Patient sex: F
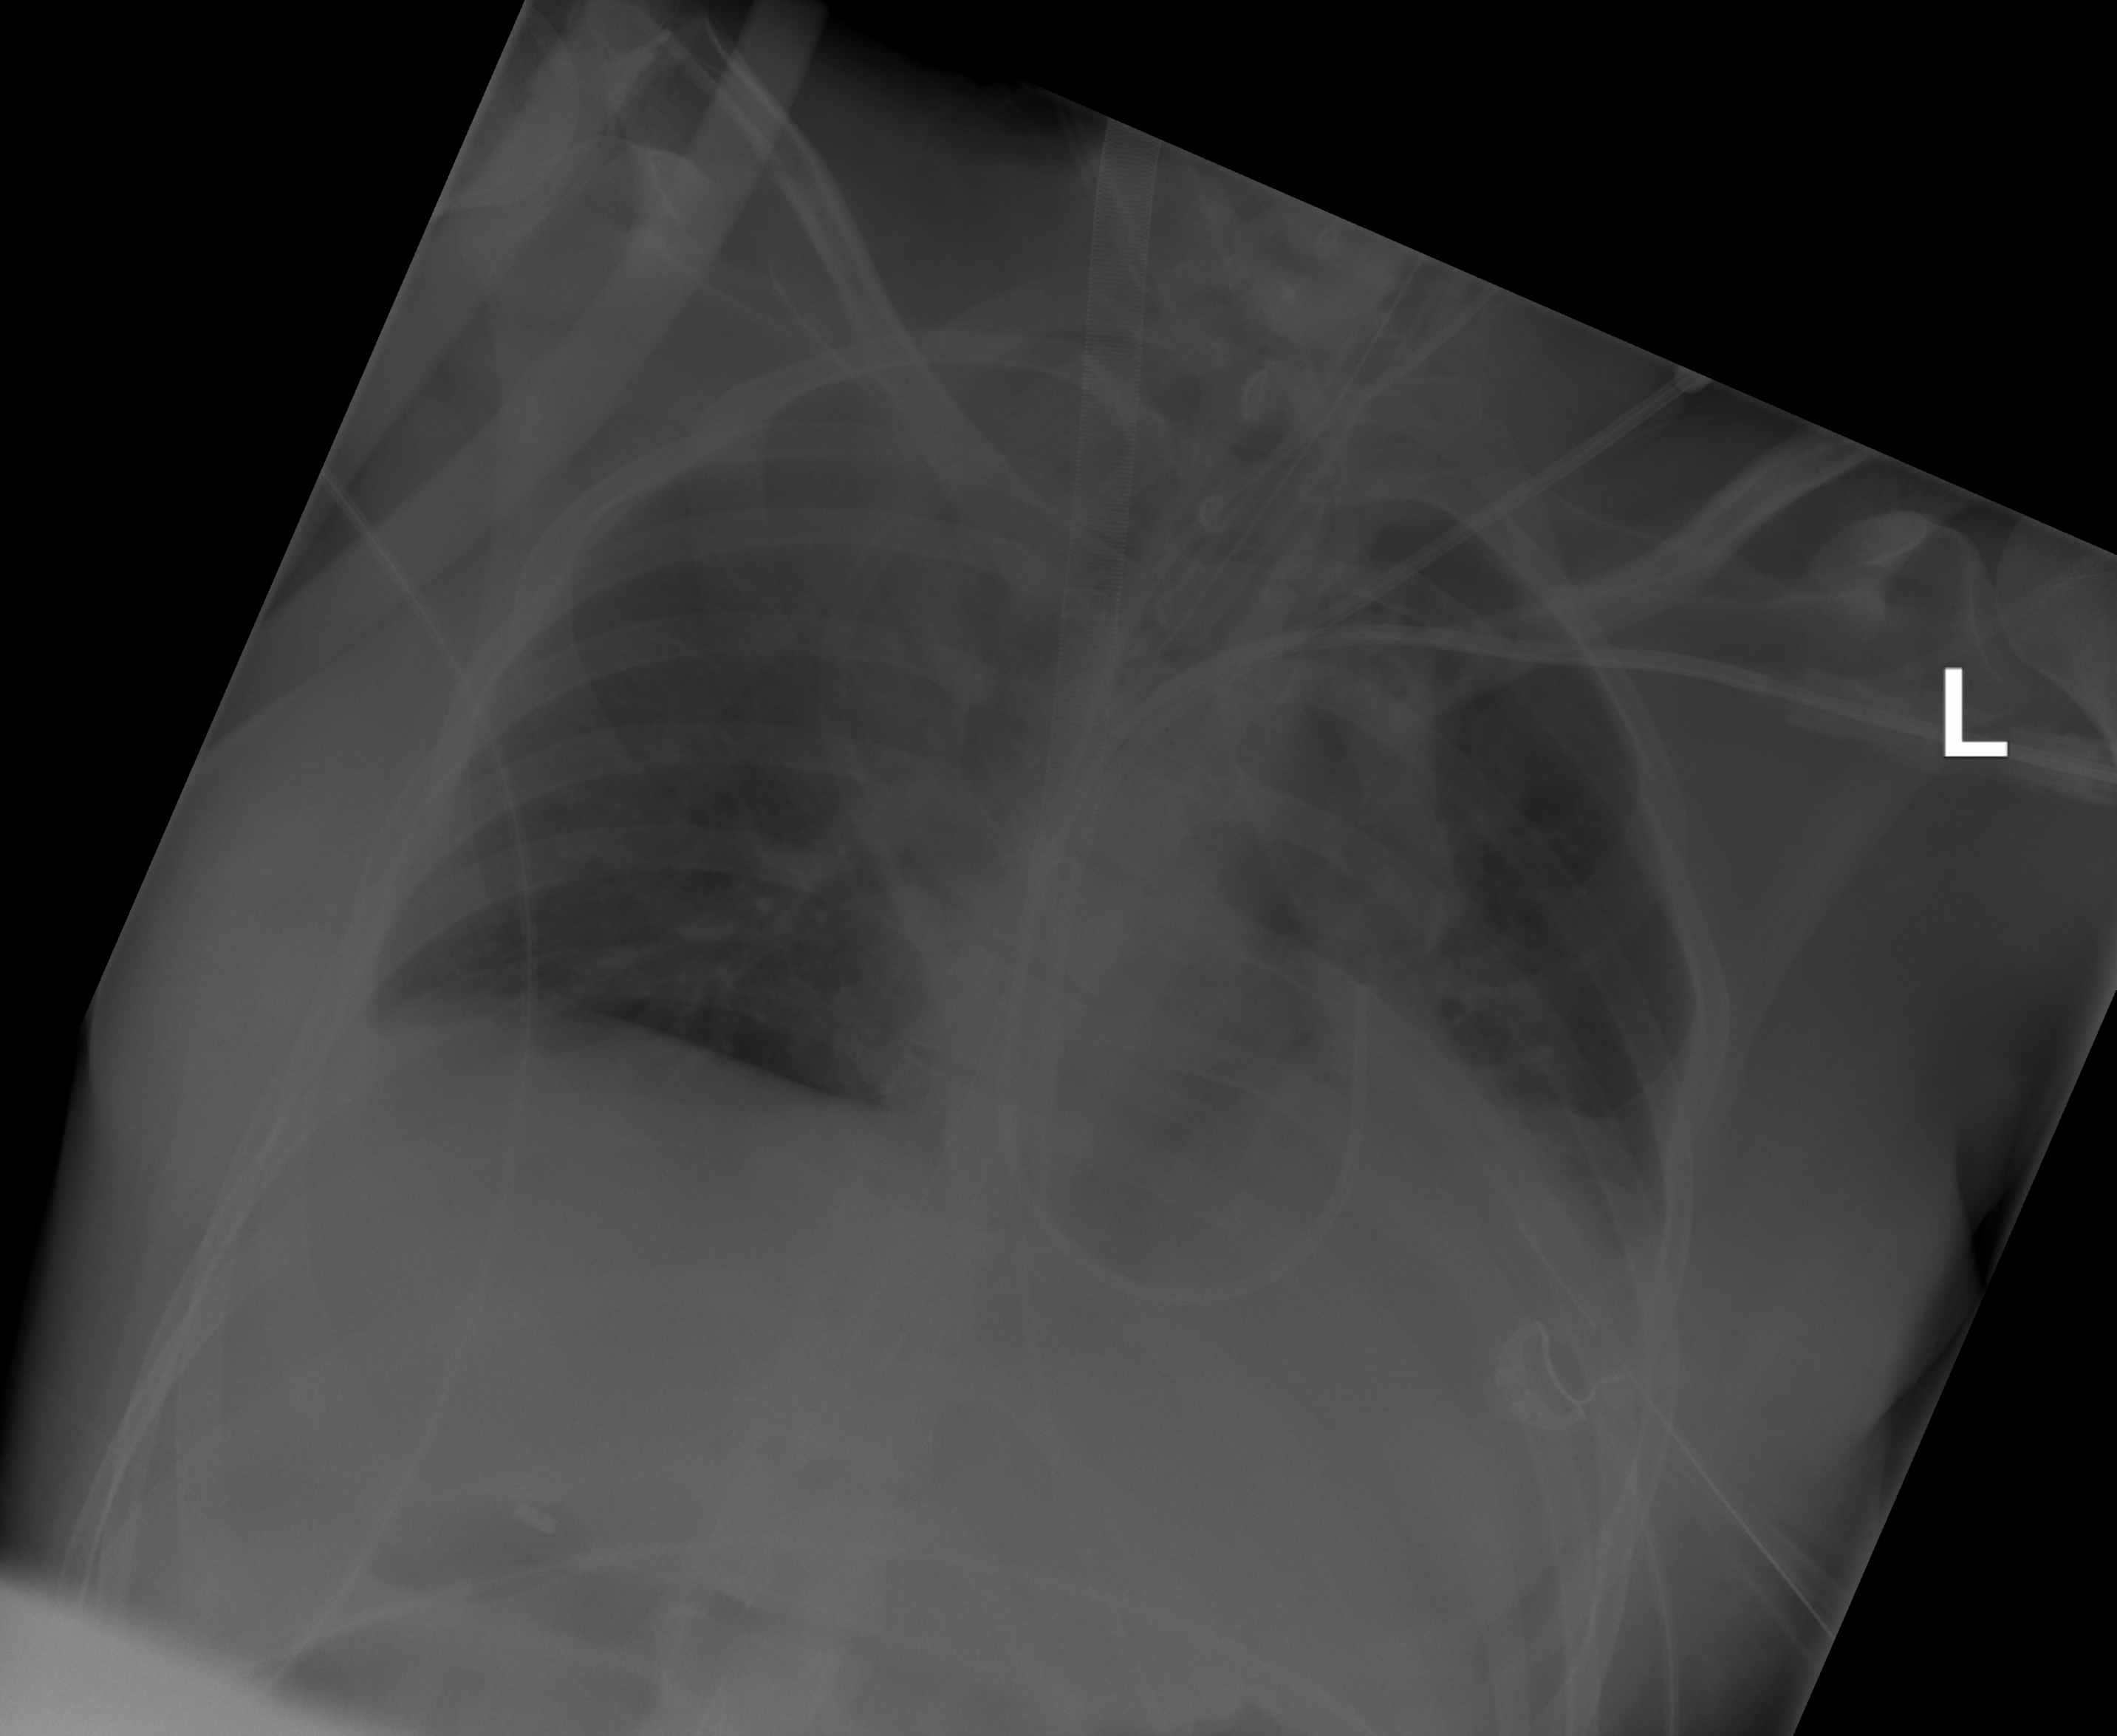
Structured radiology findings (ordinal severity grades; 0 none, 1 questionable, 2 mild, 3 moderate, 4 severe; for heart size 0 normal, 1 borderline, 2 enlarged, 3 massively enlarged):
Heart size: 0
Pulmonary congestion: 0
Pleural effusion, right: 1
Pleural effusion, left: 2
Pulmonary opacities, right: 2
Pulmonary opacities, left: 0
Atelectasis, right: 0
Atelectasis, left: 2